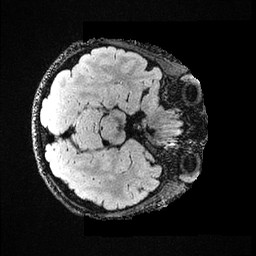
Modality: FLAIR
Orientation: axial
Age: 23
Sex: female
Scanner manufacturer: ge
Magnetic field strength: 3 T
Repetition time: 4.802 s
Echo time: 0.1162 s